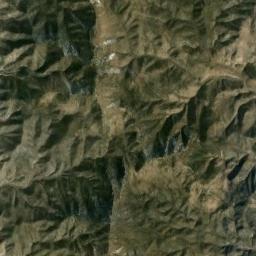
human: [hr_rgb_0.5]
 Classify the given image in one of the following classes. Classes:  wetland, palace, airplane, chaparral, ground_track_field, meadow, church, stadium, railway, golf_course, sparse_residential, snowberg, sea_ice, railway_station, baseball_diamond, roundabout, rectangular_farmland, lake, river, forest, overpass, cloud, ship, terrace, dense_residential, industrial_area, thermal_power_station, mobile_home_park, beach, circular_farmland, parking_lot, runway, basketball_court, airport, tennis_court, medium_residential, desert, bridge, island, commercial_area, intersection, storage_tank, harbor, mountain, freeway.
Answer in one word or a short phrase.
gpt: mountain